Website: lowes
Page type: billing-address
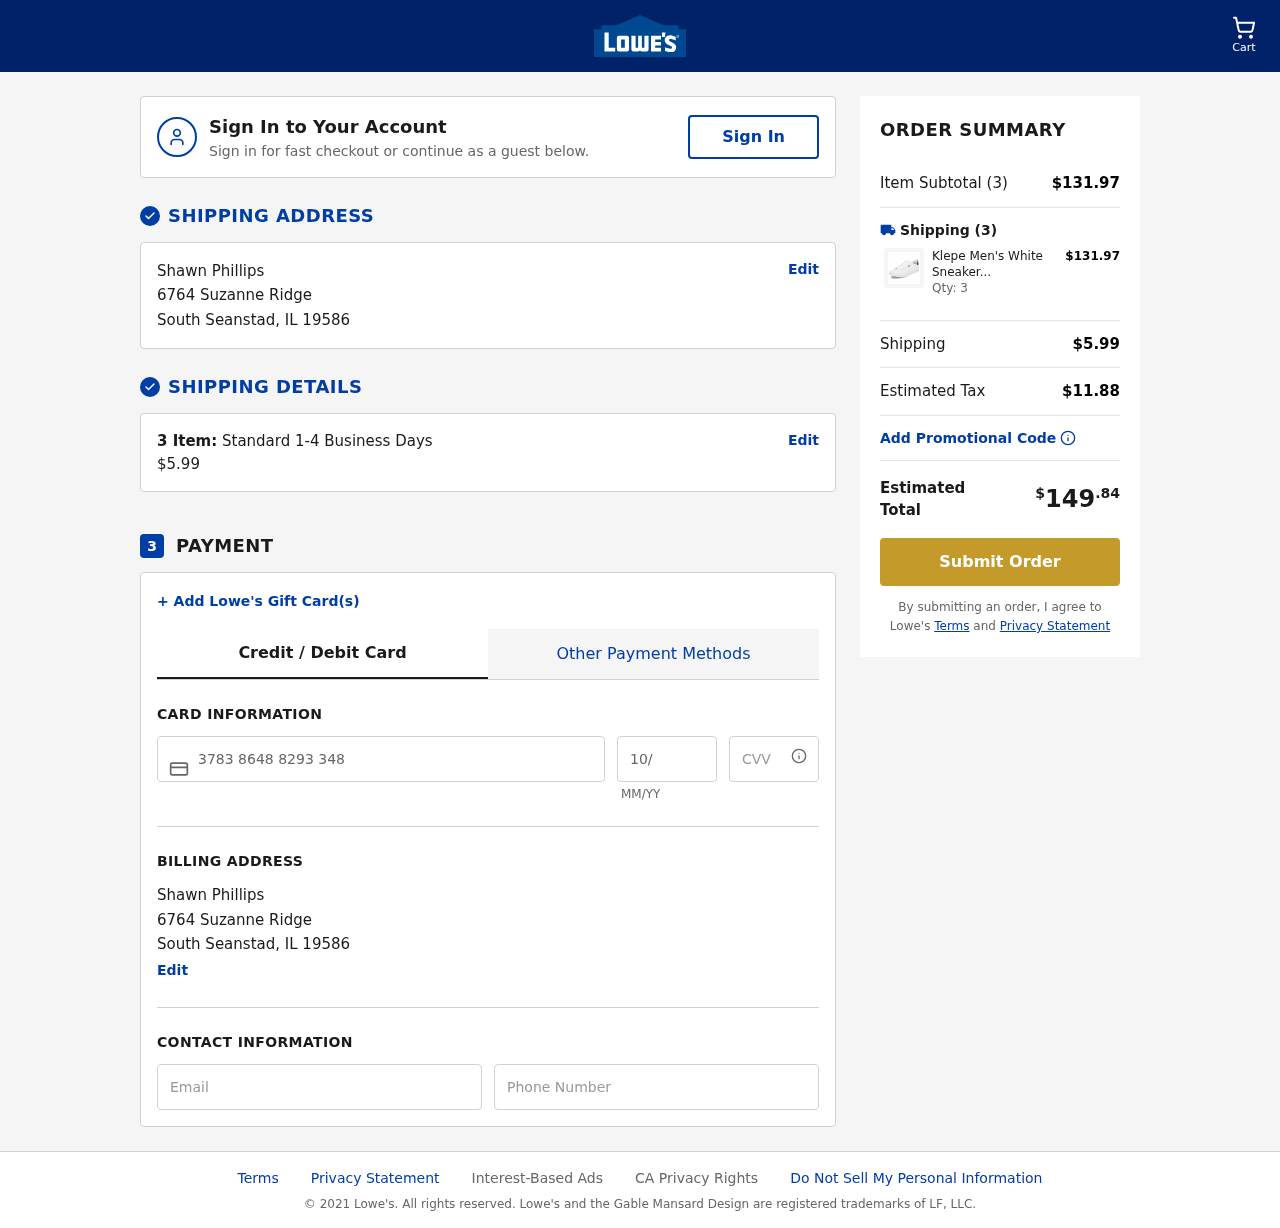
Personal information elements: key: PII_CARD_CVV
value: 8301
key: PII_CARD_EXPIRY
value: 10/29
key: PII_CARD_NUMBER
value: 3783 8648 8293 348
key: PII_CITY
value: South Seanstad
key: PII_EMAIL
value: shawn_phillips@hotmail.com
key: PII_FULLNAME
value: Shawn Phillips
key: PII_PHONE
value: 4975310840
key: PII_POSTCODE
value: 19586
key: PII_STATE_ABBR
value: IL
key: PII_STREET
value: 6764 Suzanne Ridge
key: PII_FULLNAME2
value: Shawn Phillips
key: PII_CITY2
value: South Seanstad
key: PII_STATE_ABBR2
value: IL
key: PII_POSTCODE_FULL
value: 19586
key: PII_POSTCODE_NUMERIC
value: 19586
Product elements: key: PRODUCT1_NAME
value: Klepe Men's White Sneakers- 7 UK (41 EU) (8 US) (A12/WHT)
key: PRODUCT1_PRICE
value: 43.99
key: PRODUCT1_QUANTITY
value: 3
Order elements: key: ORDER_NUM_ITEMS
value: Cart
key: ORDER_NUM_ITEMS
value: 3 Item:
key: ORDER_NUM_ITEMS
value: Item Subtotal (3)
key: ORDER_SHIPPING_COST
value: $5.99
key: ORDER_SUBTOTAL
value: $131.97
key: ORDER_TAX
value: $11.88
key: ORDER_TOTAL
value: $149.84